Field crop: tomato
Growth stage: 2
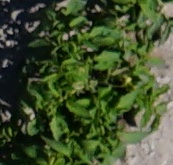
Species: tomato